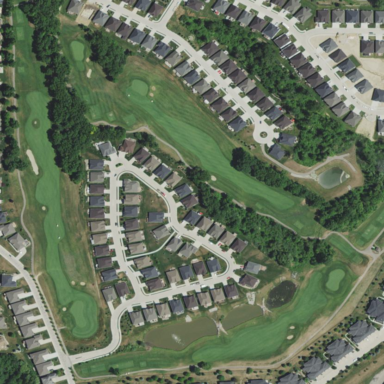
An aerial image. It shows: Designated golf cart path for smooth navigation.